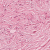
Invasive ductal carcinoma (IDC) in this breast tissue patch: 1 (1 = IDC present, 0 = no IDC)